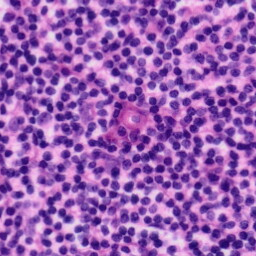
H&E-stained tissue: Tonsil